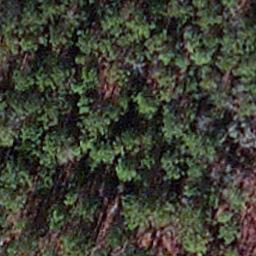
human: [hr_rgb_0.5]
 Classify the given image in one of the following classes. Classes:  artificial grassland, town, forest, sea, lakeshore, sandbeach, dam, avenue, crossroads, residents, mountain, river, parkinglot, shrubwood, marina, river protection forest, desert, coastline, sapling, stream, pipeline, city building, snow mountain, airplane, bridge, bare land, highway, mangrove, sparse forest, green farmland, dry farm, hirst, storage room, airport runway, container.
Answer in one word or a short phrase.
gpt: sapling